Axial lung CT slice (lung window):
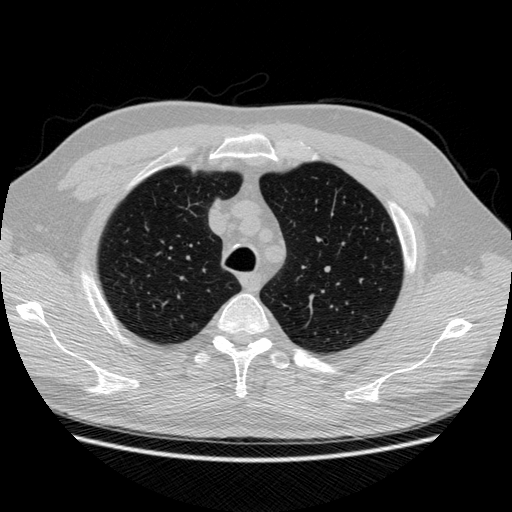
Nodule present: no